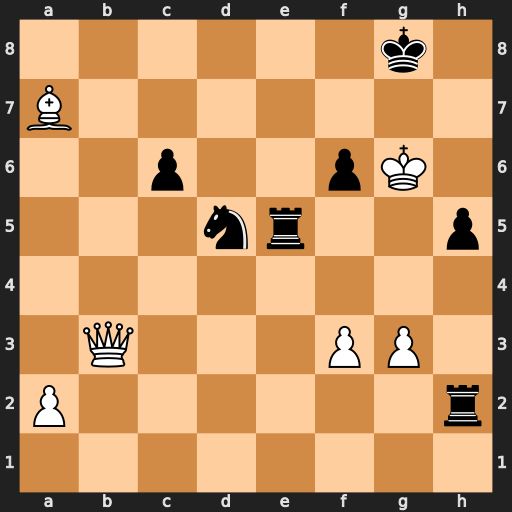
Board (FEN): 6k1/B7/2p2pK1/3nr2p/8/1Q3PP1/P6r/8
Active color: w
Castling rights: -
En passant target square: -
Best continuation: Qb8+ Re8 Qxe8#